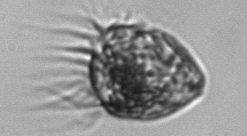
Label: Strombidium_morphotype1